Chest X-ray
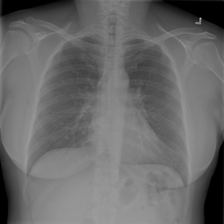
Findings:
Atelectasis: negative
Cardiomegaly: negative
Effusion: negative
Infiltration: negative
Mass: negative
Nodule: negative
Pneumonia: negative
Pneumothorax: negative
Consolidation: negative
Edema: negative
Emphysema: negative
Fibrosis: negative
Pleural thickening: negative
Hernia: negative